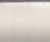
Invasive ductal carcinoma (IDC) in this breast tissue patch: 0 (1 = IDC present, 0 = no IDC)